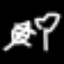
Label: leaf